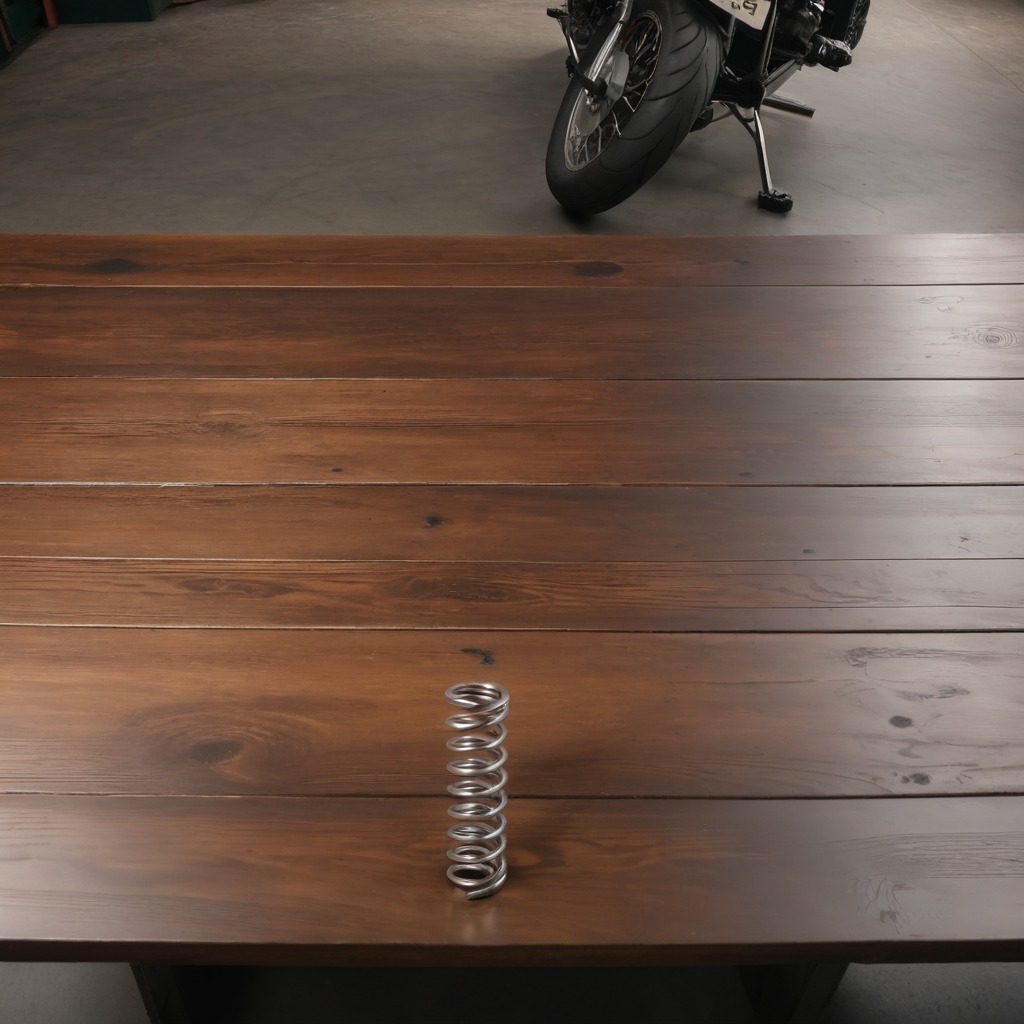
A coiled metal spring is lying on the wooden table in a vintage motorcycle garage.